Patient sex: M
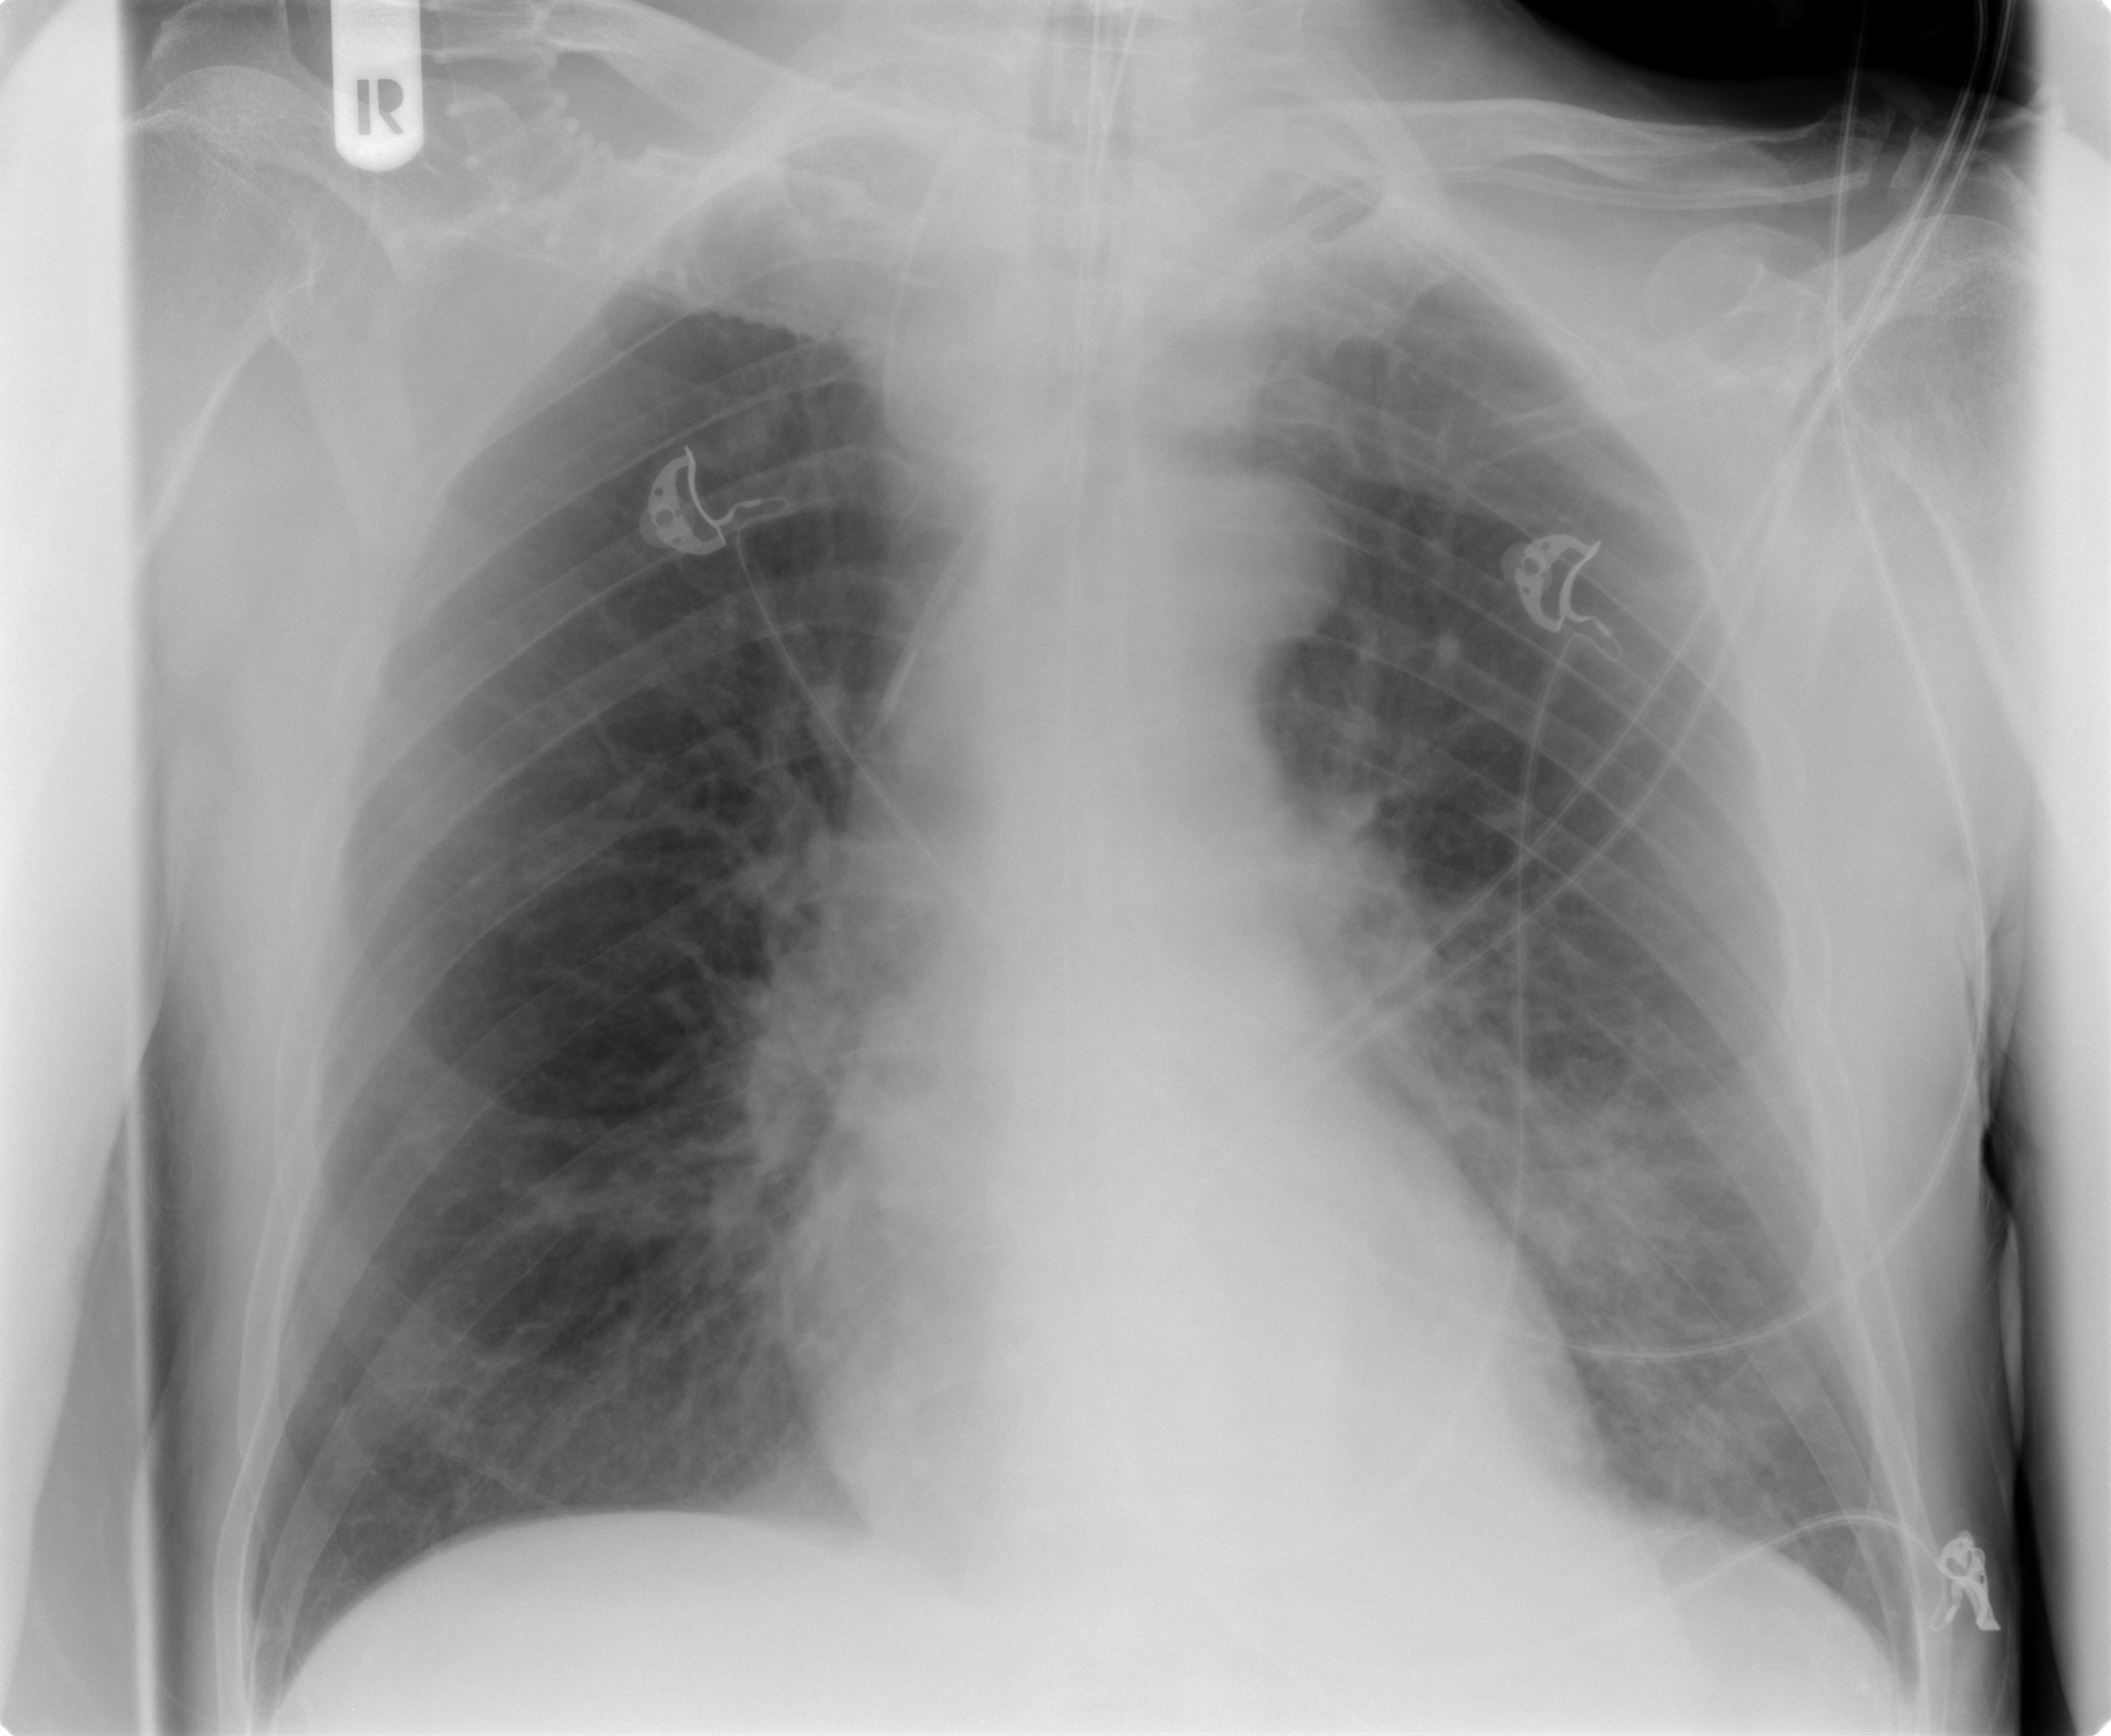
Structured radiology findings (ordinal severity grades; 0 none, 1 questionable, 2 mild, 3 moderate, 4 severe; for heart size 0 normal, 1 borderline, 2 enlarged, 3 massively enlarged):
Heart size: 0
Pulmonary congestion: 0
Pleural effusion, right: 0
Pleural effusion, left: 0
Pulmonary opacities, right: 0
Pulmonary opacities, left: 2
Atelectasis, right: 0
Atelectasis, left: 0